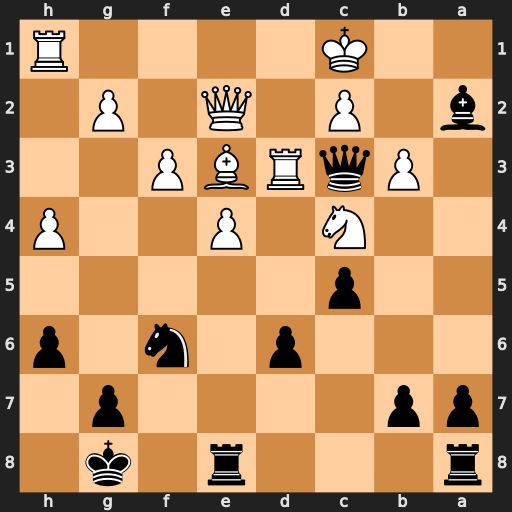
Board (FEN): r3r1k1/pp4p1/3p1n1p/2p5/2N1P2P/1PqRBP2/b1P1Q1P1/2K4R
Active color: b
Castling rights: -
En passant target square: -
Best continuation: Qa1+ Kd2 Qxh1